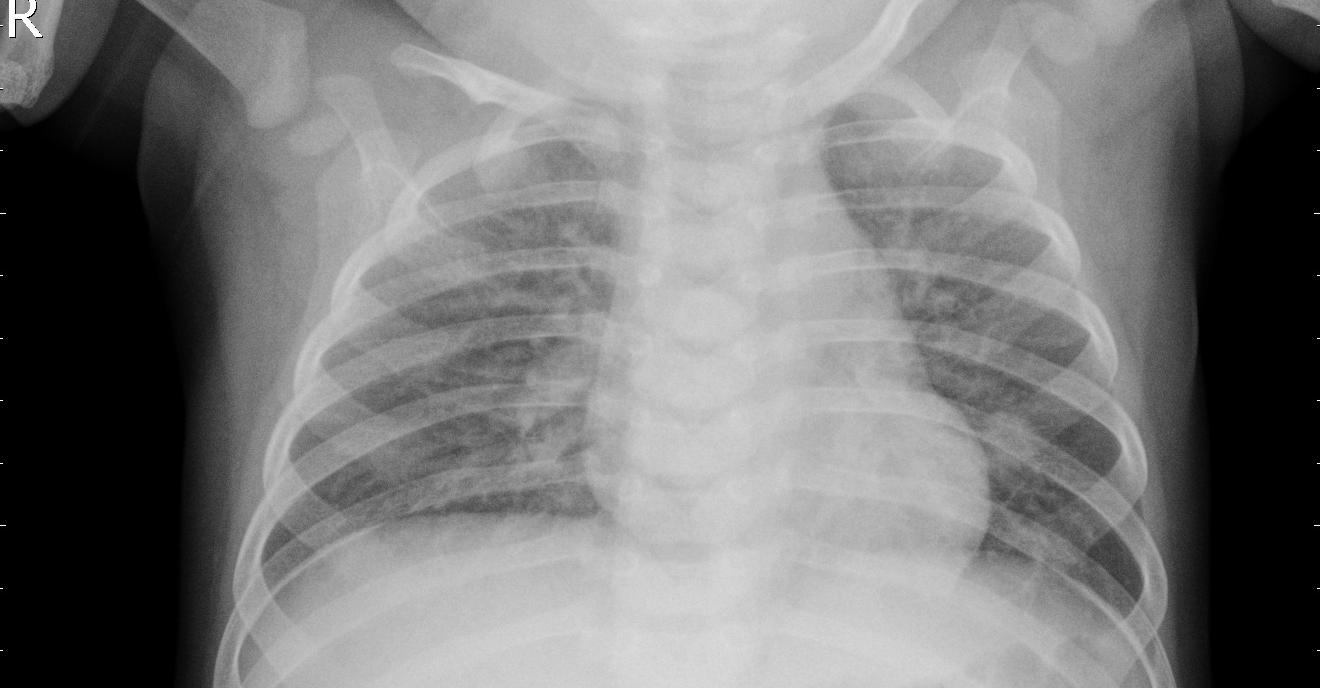
Diagnosis: PNEUMONIA